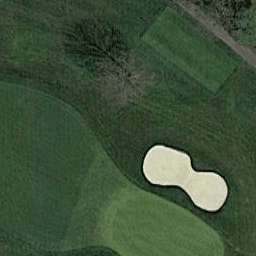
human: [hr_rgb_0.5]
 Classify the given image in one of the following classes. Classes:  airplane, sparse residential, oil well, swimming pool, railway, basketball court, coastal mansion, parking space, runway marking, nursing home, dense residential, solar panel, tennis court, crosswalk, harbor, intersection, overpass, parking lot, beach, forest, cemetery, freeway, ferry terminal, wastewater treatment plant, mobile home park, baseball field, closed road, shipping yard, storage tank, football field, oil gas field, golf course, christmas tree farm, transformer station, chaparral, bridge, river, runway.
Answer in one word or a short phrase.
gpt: golf course